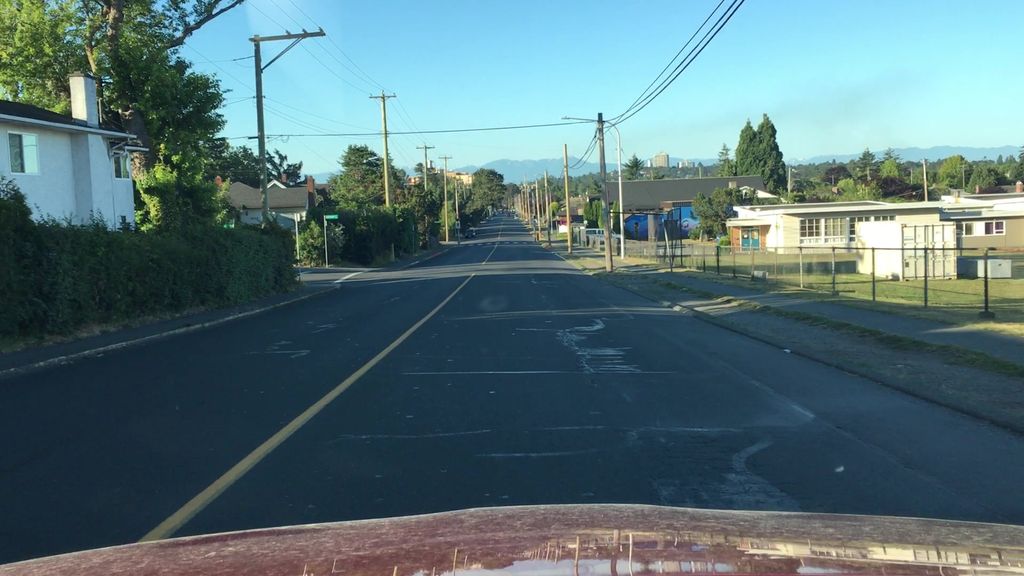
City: victoria